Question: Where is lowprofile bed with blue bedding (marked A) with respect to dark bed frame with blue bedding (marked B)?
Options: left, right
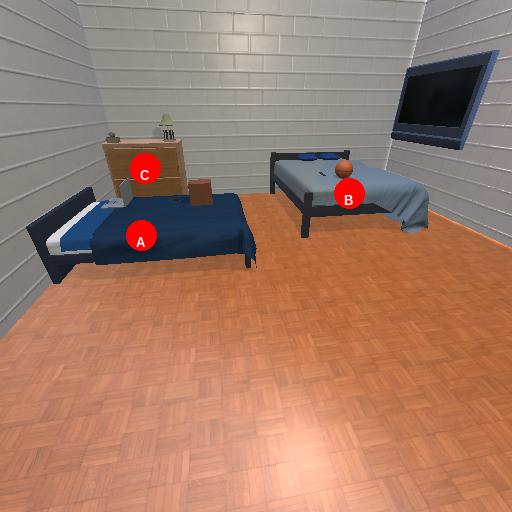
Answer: left